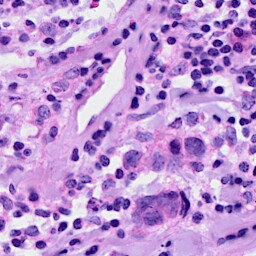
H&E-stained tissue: Breast